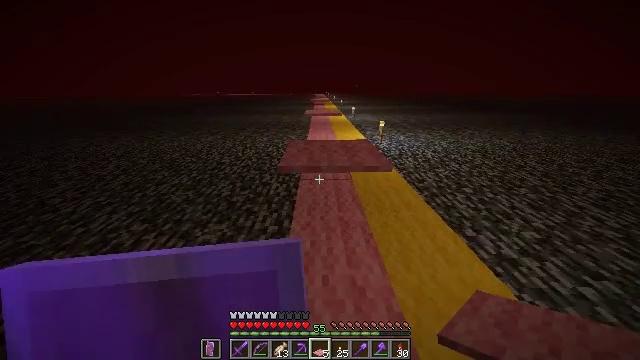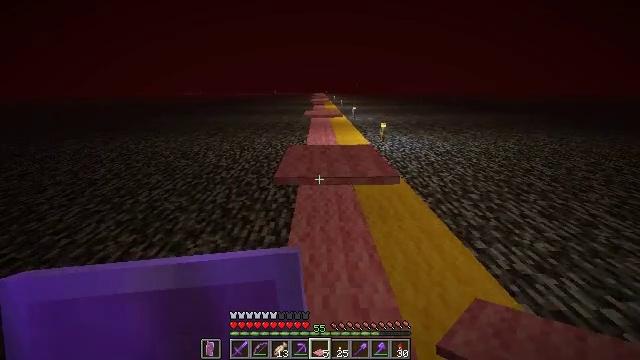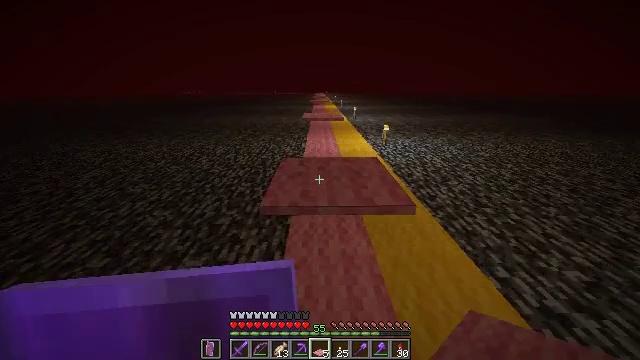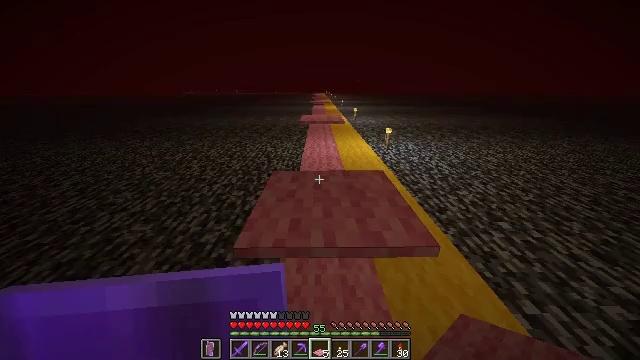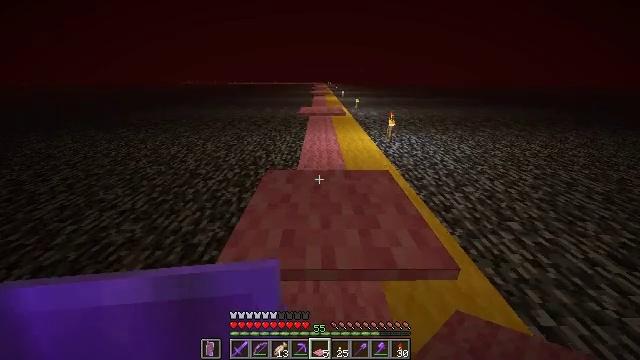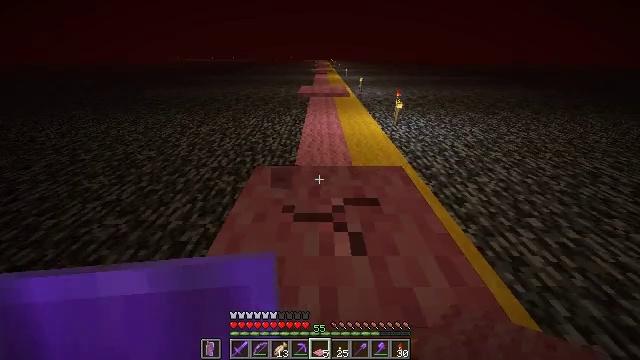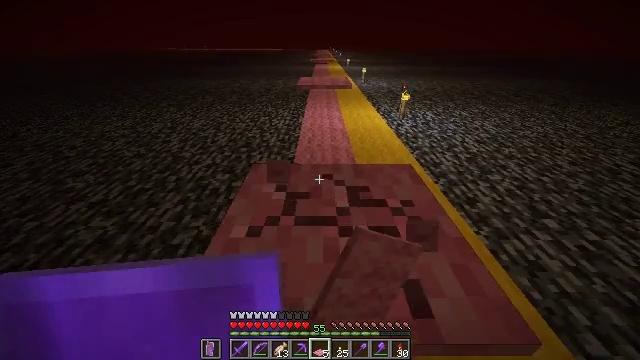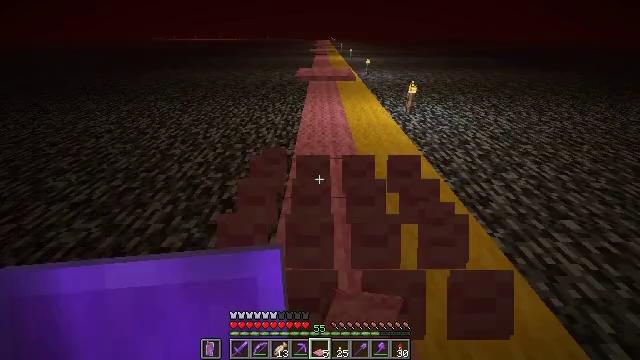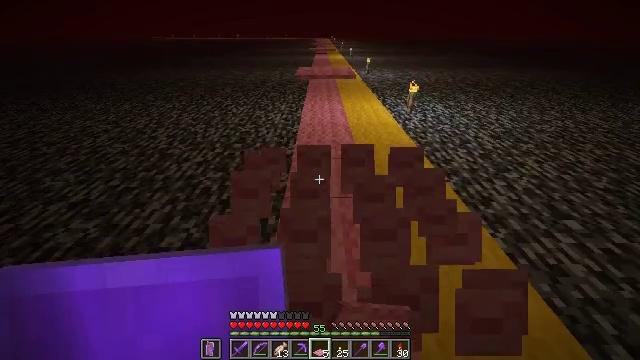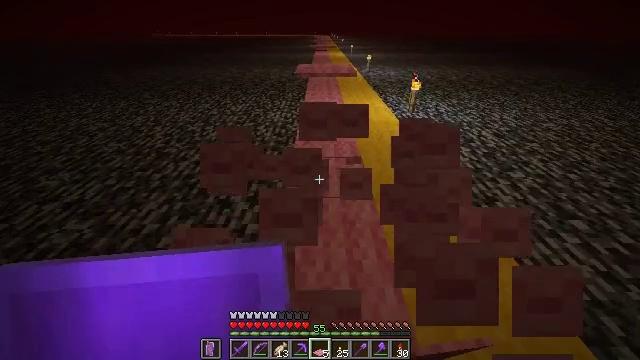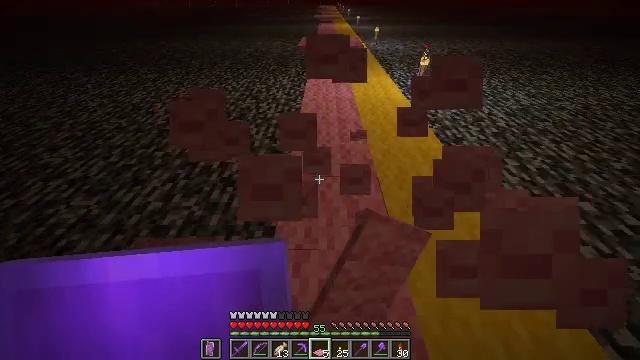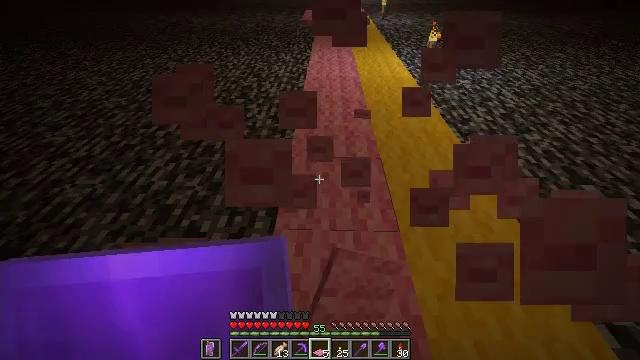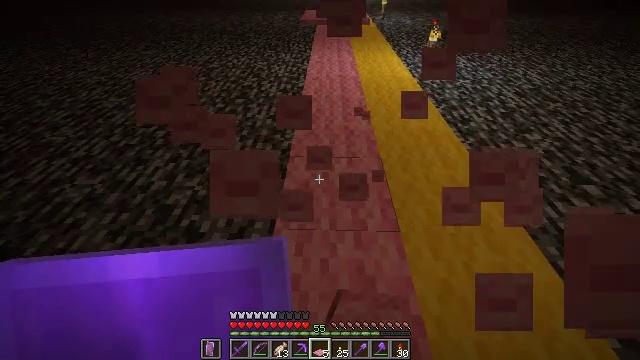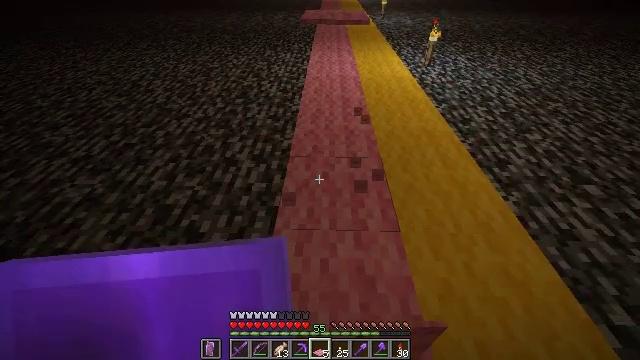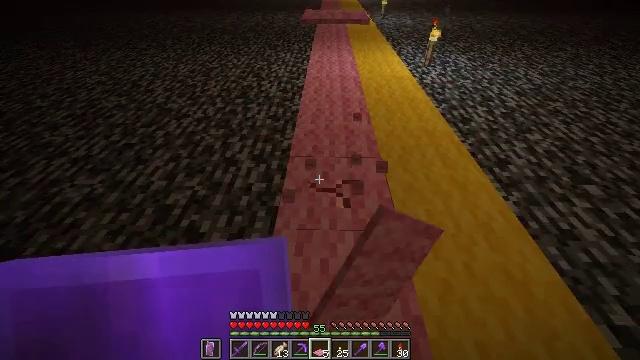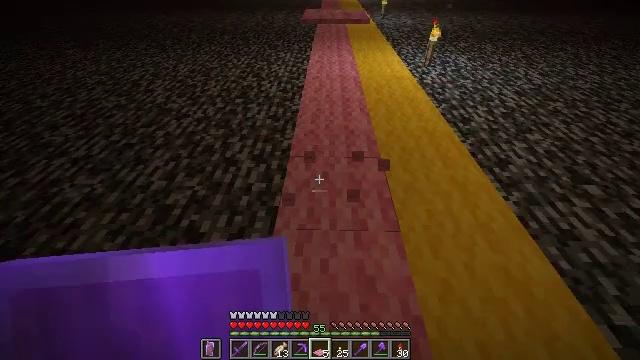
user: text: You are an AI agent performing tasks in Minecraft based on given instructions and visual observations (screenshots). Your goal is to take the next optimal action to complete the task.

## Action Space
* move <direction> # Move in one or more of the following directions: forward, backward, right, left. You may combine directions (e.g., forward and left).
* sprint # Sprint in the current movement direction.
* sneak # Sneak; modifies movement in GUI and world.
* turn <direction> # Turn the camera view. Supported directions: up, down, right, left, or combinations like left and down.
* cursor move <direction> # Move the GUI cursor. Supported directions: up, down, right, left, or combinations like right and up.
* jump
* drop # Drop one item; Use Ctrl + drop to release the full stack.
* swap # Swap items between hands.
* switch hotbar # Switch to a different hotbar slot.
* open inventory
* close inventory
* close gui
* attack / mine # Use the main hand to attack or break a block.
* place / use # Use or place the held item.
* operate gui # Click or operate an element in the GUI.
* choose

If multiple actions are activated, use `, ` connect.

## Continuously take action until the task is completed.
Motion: motion action
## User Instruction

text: mine block pink carpet
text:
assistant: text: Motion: move forward, sprint
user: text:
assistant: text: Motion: move forward, sprint
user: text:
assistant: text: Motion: move forward, sprint
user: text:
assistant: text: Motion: move forward, turn down
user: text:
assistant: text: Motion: turn down, attack / mine
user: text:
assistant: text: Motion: attack / mine
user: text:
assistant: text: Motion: attack / mine
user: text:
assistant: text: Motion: attack / mine
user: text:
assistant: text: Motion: attack / mine
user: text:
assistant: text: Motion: turn down, attack / mine
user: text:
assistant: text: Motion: turn down, attack / mine
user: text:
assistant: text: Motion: attack / mine
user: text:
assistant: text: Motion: attack / mine
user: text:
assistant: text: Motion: attack / mine
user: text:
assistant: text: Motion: no_op
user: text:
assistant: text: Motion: move forward, sprint
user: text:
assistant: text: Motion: move forward, sprint, turn up
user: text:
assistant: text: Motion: move forward, sprint, turn up
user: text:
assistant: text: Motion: move forward, sprint
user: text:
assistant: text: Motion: move forward, sprint
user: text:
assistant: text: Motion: move forward, sprint, turn right and up
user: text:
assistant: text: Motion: move forward, sprint, turn up
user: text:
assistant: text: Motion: move forward, sprint, turn up
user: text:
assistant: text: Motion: move forward, sprint
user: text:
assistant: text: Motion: move forward, sprint
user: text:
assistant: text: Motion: move forward, sprint
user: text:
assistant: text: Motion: move forward, sprint
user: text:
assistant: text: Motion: move forward, sprint
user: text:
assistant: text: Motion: move forward, sprint, turn down
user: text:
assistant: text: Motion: move forward, sprint, turn down